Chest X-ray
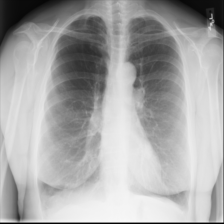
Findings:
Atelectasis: negative
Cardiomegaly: negative
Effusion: negative
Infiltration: negative
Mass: negative
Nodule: negative
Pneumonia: negative
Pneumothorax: negative
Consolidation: negative
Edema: negative
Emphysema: negative
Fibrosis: negative
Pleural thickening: negative
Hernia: negative